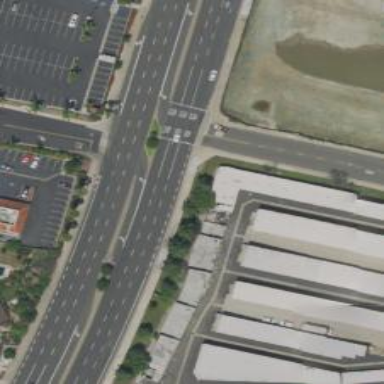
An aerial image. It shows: Asphalt road with primary link designation.